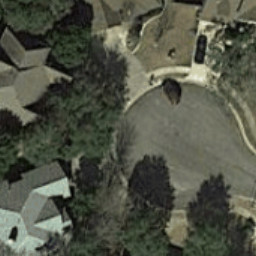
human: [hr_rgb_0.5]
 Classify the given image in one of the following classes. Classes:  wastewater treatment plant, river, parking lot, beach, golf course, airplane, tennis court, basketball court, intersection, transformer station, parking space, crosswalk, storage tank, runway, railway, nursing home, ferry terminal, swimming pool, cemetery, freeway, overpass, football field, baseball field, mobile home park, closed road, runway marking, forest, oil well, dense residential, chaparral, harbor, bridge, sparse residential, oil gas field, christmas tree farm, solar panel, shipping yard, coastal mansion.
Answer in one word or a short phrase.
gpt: closed road